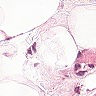
Metastatic tissue present: no